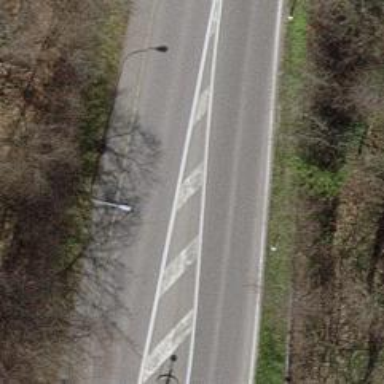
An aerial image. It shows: Secondary road with asphalt surface.